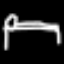
Label: bed